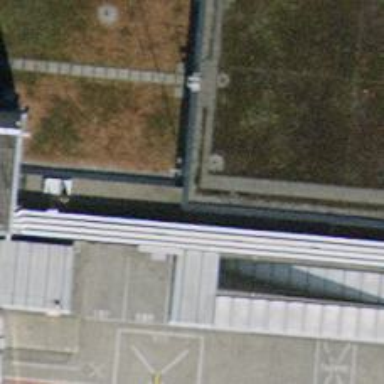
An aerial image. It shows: Airport gate.